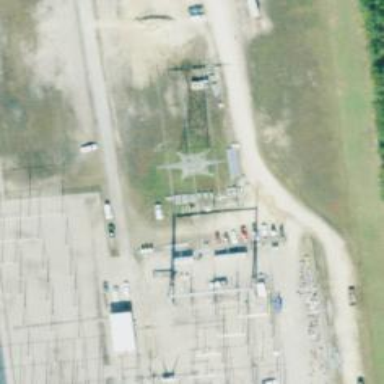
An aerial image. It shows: Lattice structure tower used for power transmission.